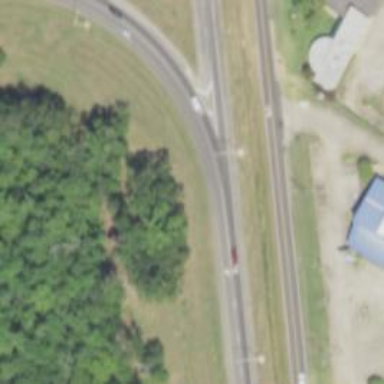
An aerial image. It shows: Trunk highway with roundabout junction. The road is expressway.